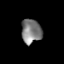
Tissue: skin
Cell type: Others
Senescence score: 0.7042
Nuclear area (px): 475
Mean DAPI intensity: 127.303